Field crop: maize
Growth stage: 2
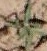
Species: atriplex